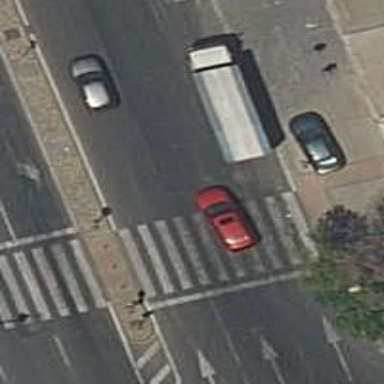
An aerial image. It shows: Footway crossing with traffic signals and pedestrian island.